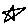
Label: star